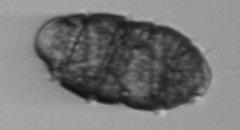
Label: Margalefidinium